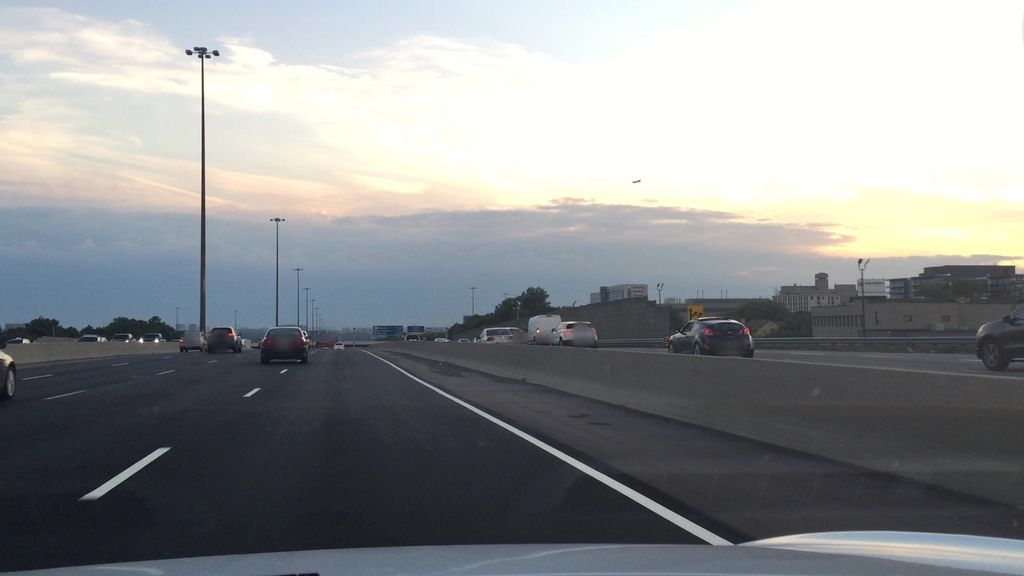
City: toronto